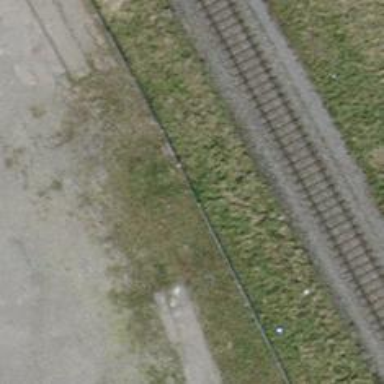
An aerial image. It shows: Single-track spur service.